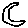
Label: moon